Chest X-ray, PA view. Patient: 41 years old, sex F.
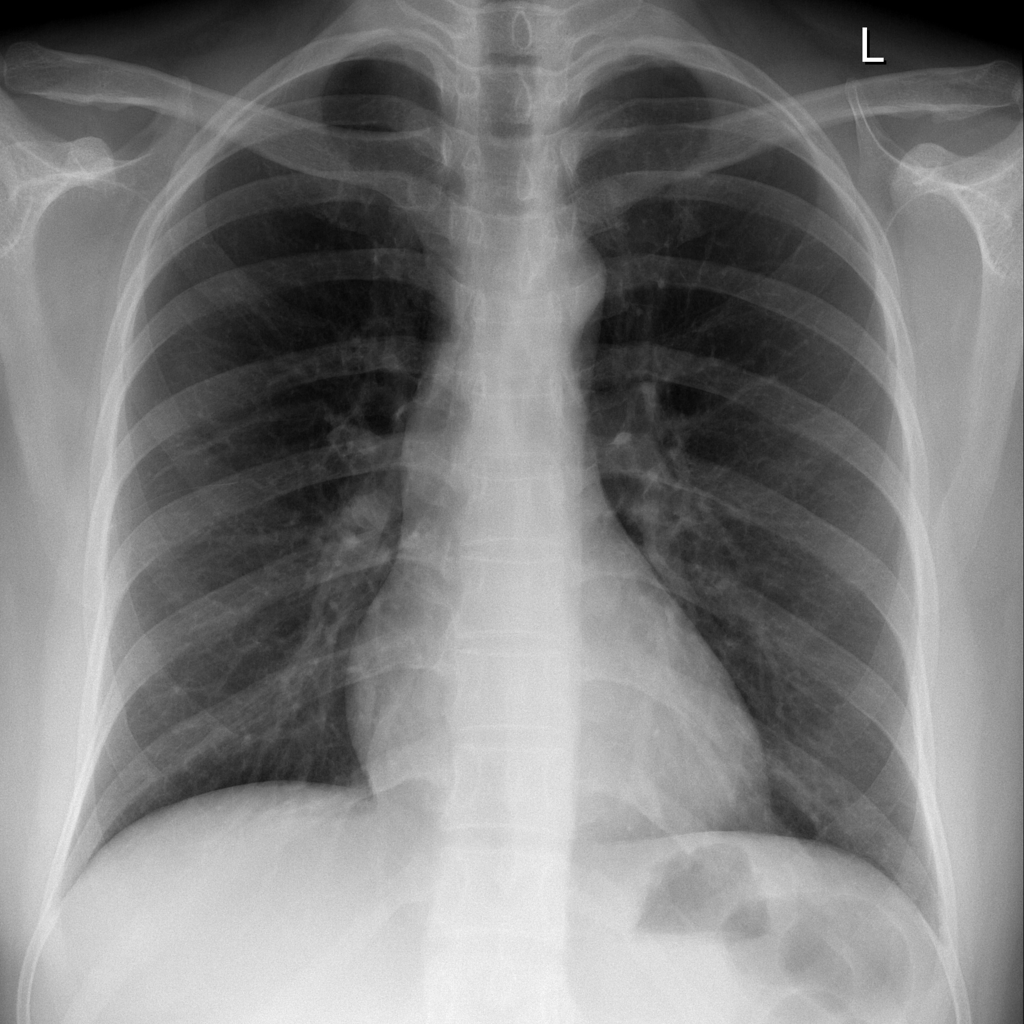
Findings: No Finding